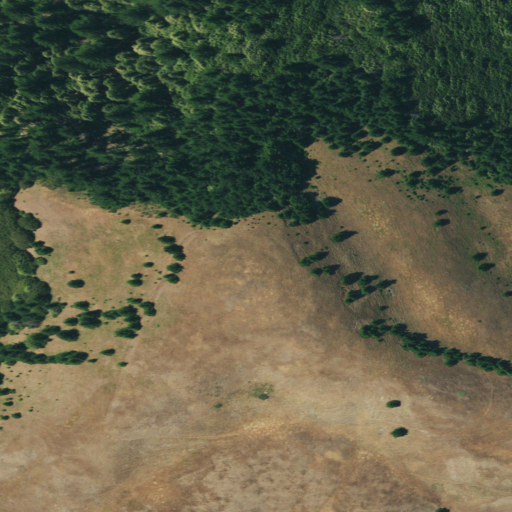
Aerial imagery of mountain in California named Taylor Peak containing shrub, evergreen forest, and grassland